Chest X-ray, AP view. Patient: 62 years old, sex F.
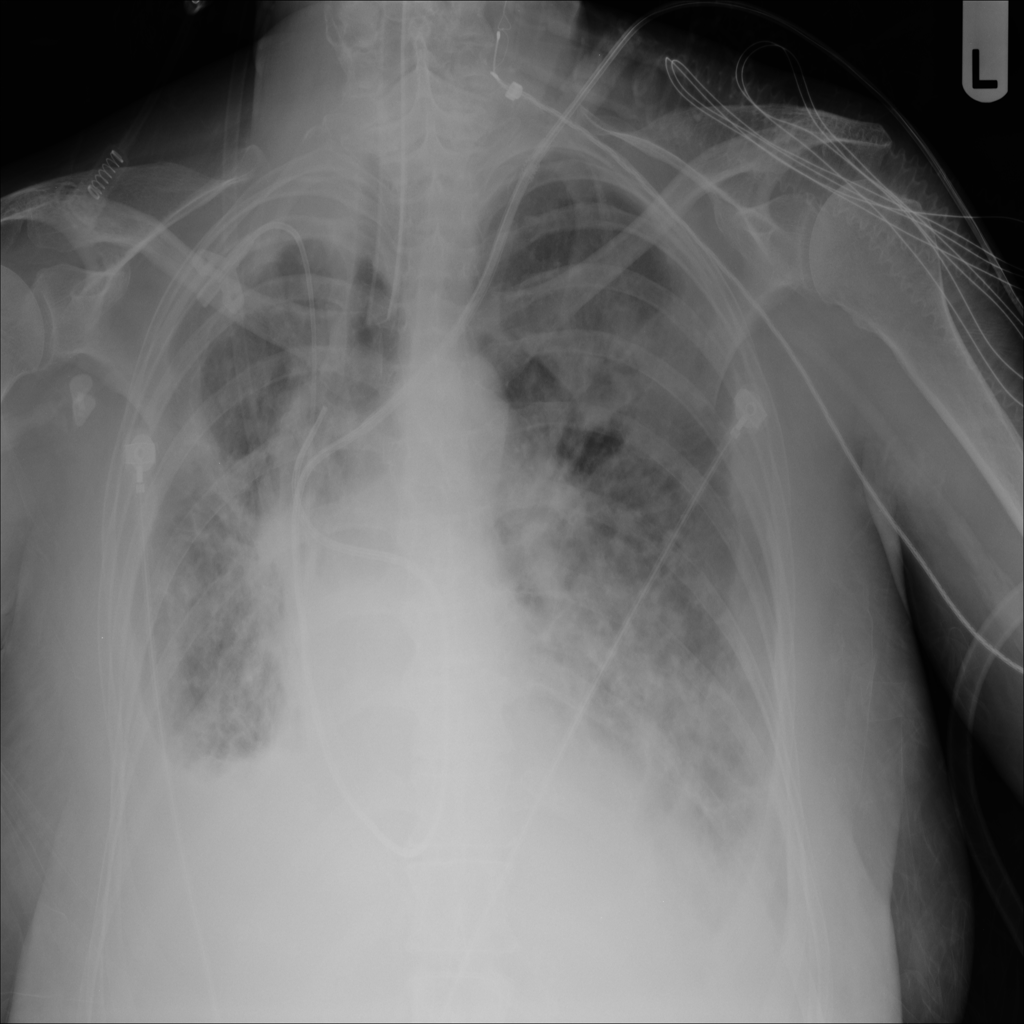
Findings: Effusion